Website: walmart
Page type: billing-address
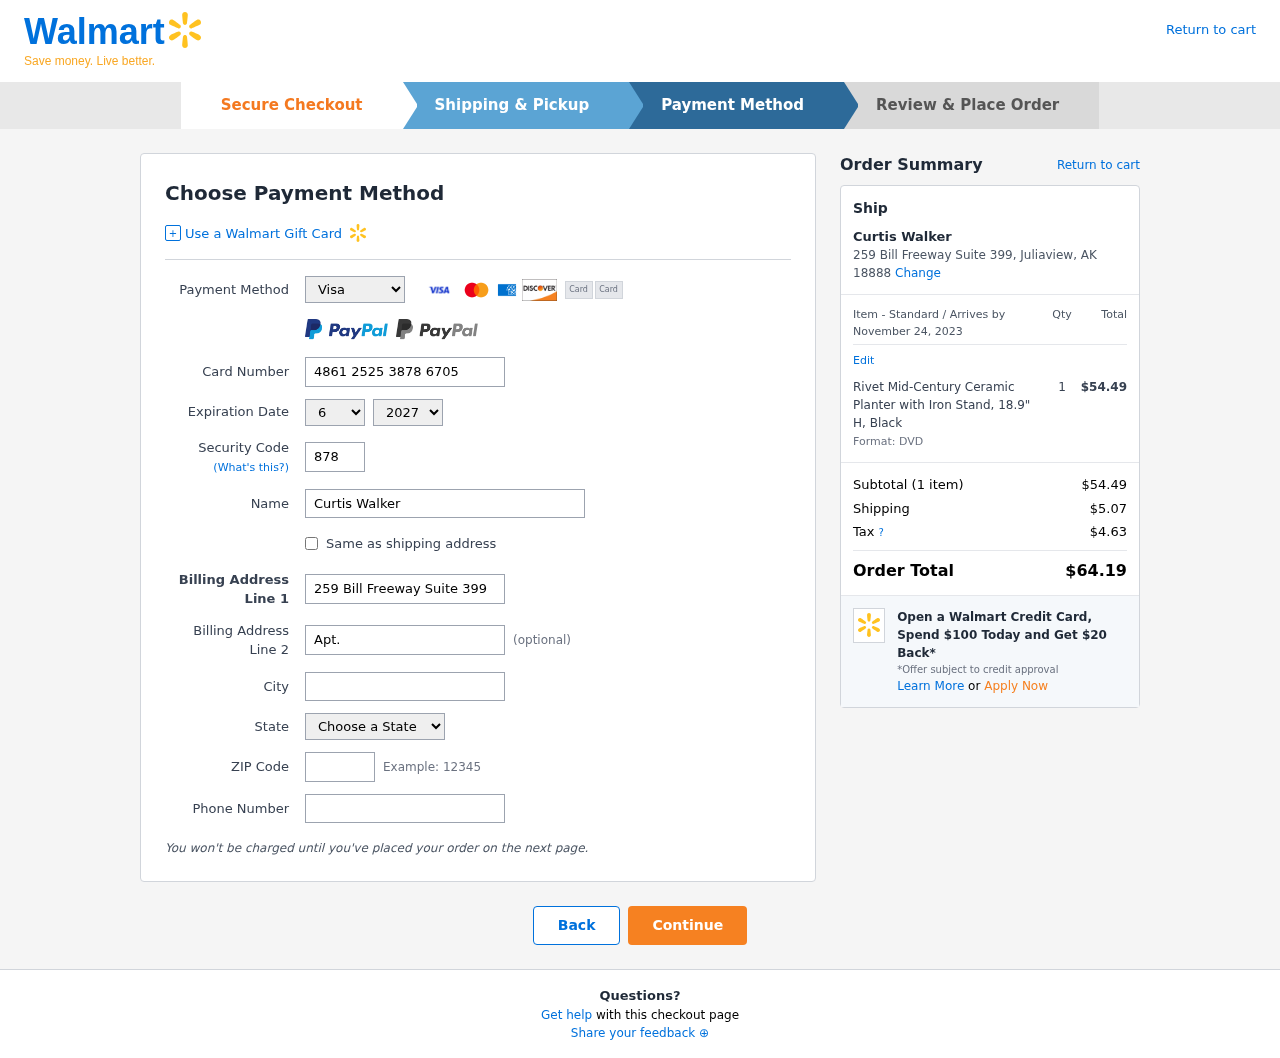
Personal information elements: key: PII_CARD_CVV
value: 878
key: PII_CARD_EXPIRY_MONTH
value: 06
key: PII_CARD_EXPIRY_YEAR
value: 27
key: PII_CARD_NUMBER
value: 4861 2525 3878 6705
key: PII_CARD_TYPE
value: Visa
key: PII_CITY
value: Juliaview
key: PII_CITY_STATE_ZIP
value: Juliaview, AK 18888
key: PII_FULLNAME
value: Curtis Walker
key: PII_PHONE
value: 7865529897
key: PII_POSTCODE
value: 18888
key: PII_STATE
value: Alaska
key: PII_STREET
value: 259 Bill Freeway Suite 399
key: PII_STREET2
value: Apt. 136
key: PII_FULLNAME2
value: Curtis Walker
Product elements: key: PRODUCT1_NAME
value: Rivet Mid-Century Ceramic Planter with Iron Stand, 18.9" H, Black
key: PRODUCT1_PRICE
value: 54.49
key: PRODUCT1_QUANTITY
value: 1
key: PRODUCT1_DESC
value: Format: DVD
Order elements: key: ORDER_DELIVERY_DATE
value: November 24, 2023
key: ORDER_NUM_ITEMS
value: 1
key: ORDER_SUBTOTAL
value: $54.49
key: ORDER_SHIPPING_COST
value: $5.07
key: ORDER_TAX
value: $4.63
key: ORDER_TOTAL
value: $64.19